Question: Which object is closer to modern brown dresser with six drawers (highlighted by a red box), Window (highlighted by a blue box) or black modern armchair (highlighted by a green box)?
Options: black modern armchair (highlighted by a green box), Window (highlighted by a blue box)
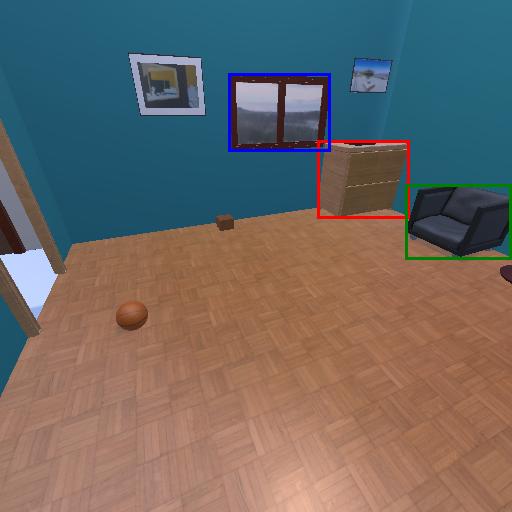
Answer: black modern armchair (highlighted by a green box)